【题型】选择题　【知识点】平面几何　【难度】medium
如图，在$\odot O$中，弦$MN$的长为$2\sqrt{3}$，点$A$在$\odot O$上，$MN \perp OA$，$\angle ANM = 30^\circ$。若$\odot O$所在的平面内有一点$P$，且$OP = 2$，则点$P$与$\odot O$的位置关系是（ ）

% ------------------ 选项 ------------------
\noindent A. 点$P$在$\odot O$上 \quad B. 点$P$在$\odot O$内 \quad C. 点$P$在$\odot O$外 \quad D. 无法确定
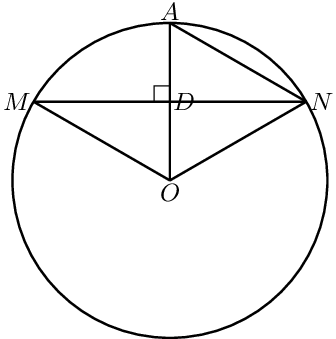
【解答】
\noindent \textbf{【答案】} A

\vspace{0.5em}
\noindent \textbf{【分析】} 设$OA$与$MN$交于点$D$，圆周角定理得到$\angle AOM = 60^\circ$，勾股定理求出$OM$的长，进而判断$OP$与$OM$的大小关系，即可得出结论。

\vspace{0.5em}

\noindent \textbf{【详解】} 解：设$OA$与$MN$交于点$D$，

\vspace{1em}
\noindent $\because MN \perp OA, \angle ANM = 30^\circ$，

\vspace{0.5em}
\noindent $\therefore MD = ND = \frac{1}{2}MN = \sqrt{3}$，$\angle AOM = 2\angle ANM = 60^\circ$，

\vspace{0.5em}
\noindent $\therefore OD = \frac{1}{2}OM, MD = \sqrt{3}OD = \sqrt{3}$，

\vspace{0.5em}
\noindent $\therefore OD = 1$，

\vspace{0.5em}
\noindent $\therefore OM = 2$，

\vspace{0.5em}
\noindent $\because OP = 2$，

\vspace{0.5em}
\noindent $\therefore OP = OM$，

\vspace{0.5em}
\noindent $\therefore$ 点$P$在$\odot O$上。

\vspace{0.5em}
\noindent 故选 A。

\vspace{1em}
\noindent \textbf{【点睛】} 本题考查圆周角定理，垂径定理，勾股定理，判断点与圆的位置关系，解题的关键是求出半径的长。

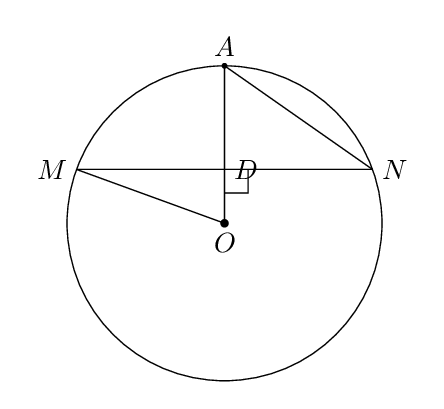